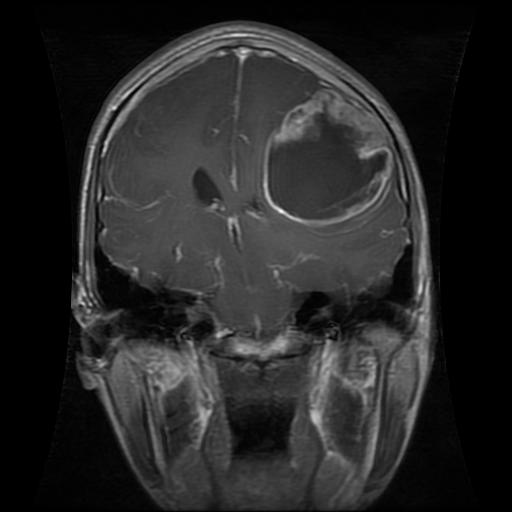
Label: glioma